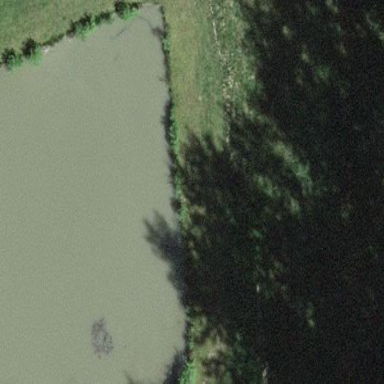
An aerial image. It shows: Serene pond surrounded by nature.